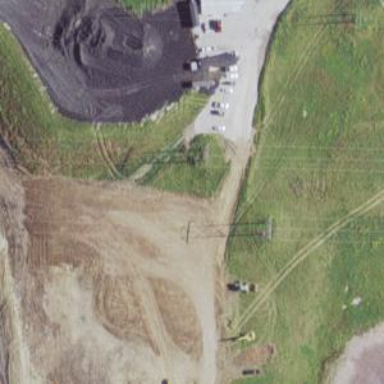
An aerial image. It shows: H-frame designed tower for power lines.